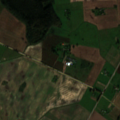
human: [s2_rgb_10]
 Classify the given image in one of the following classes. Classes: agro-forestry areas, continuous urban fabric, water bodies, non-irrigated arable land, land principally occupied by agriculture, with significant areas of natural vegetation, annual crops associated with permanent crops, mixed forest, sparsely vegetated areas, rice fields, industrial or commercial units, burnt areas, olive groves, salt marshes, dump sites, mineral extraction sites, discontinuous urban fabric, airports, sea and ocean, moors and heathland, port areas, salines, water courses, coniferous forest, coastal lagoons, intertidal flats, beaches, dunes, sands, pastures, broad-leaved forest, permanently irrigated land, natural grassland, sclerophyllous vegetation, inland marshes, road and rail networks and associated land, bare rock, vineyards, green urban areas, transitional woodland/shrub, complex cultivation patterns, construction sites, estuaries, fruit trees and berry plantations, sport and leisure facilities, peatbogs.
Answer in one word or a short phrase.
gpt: non-irrigated arable land, complex cultivation patterns, mixed forest